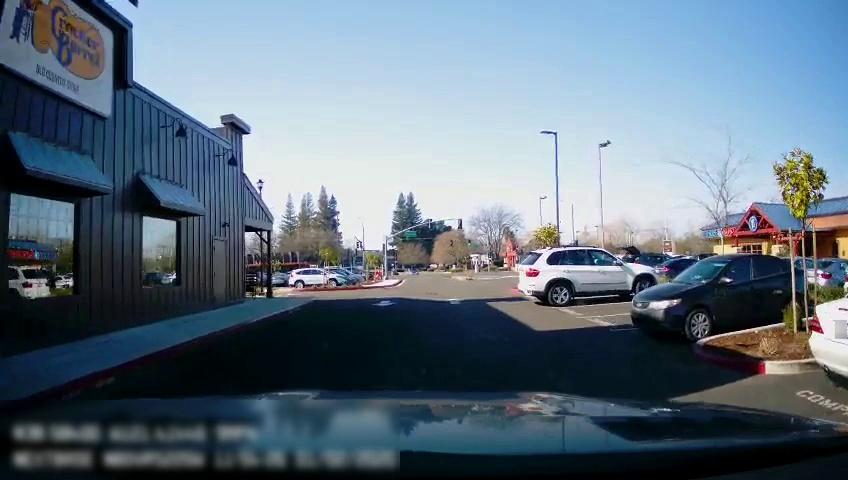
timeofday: Day
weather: Sunny
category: Drivable Space
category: Vehicles | Car
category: Vehicles | SUV
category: Vehicles | Car
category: Vehicles | Car
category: Vehicles | Car
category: Vehicles | SUV
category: Vehicles | SUV
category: Vehicles | SUV
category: Vehicles | Car
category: Traffic | Signs
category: Traffic | Lights
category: Traffic | Lights